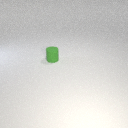
small green rubber cylinder